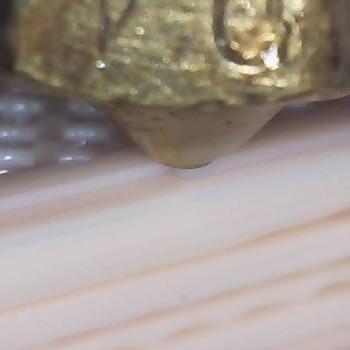
Flow rate: 94%